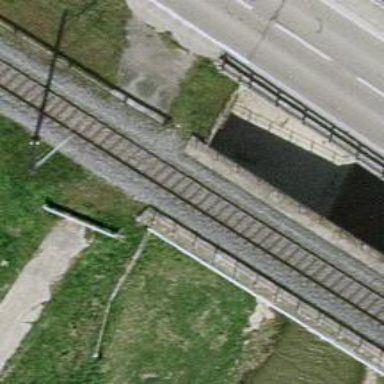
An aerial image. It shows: Single railway track with electrification through contact line.